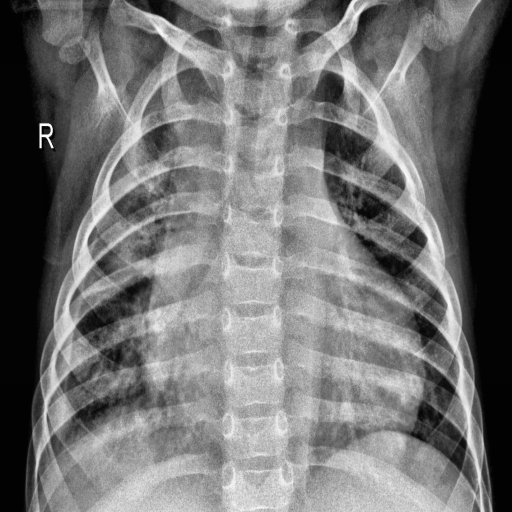
Finding: PNEUMONIA